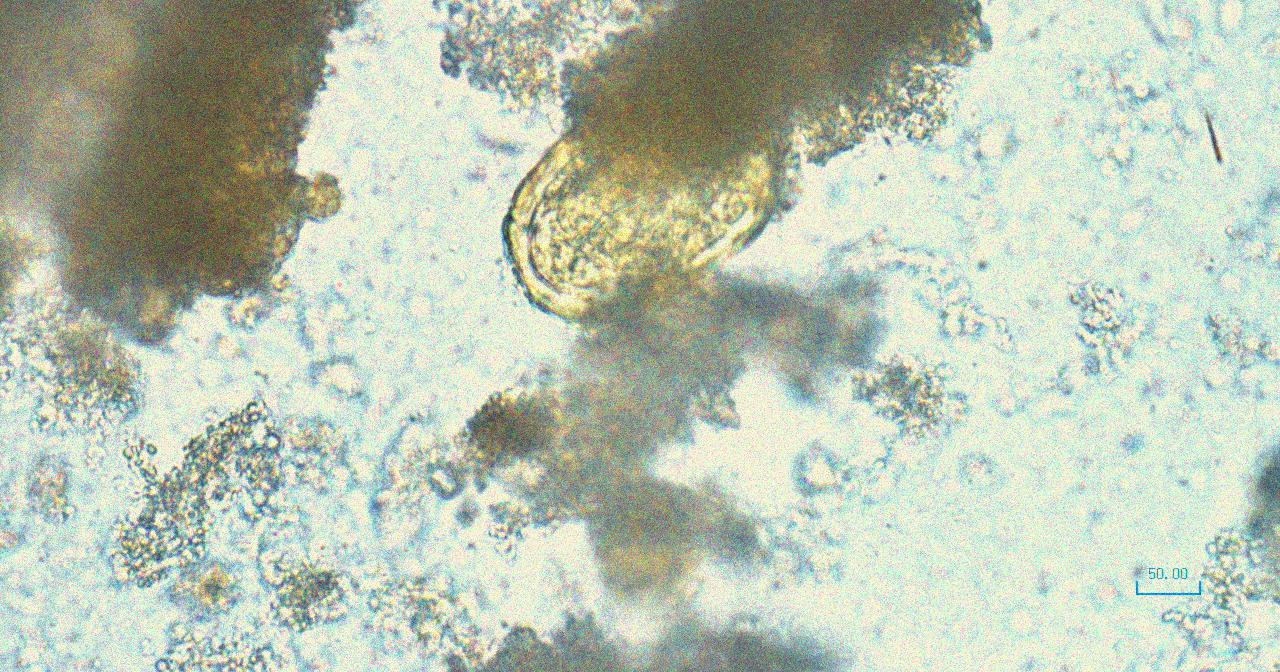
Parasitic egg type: Ascaris lumbricoides